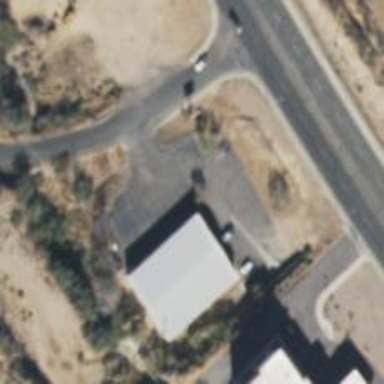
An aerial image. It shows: Asphalt driveway designated as service road.